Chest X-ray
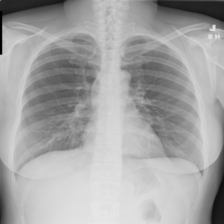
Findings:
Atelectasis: negative
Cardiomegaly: negative
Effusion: negative
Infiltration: negative
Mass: negative
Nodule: negative
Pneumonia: negative
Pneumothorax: negative
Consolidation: negative
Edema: negative
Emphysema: negative
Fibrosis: negative
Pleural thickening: negative
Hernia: negative